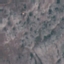
Land use / land cover: HerbaceousVegetation